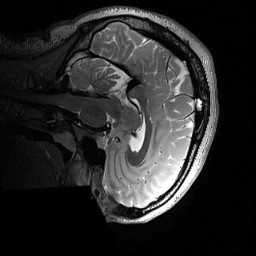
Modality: T2w
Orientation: sagittal
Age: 20
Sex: female
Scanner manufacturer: siemens
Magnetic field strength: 3 T
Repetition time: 3.2 s
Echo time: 0.566 s